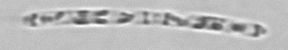
Label: Cerataulina_pelagica